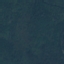
Land use / land cover: Forest